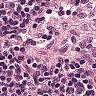
Metastatic tissue present: no